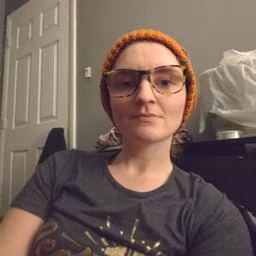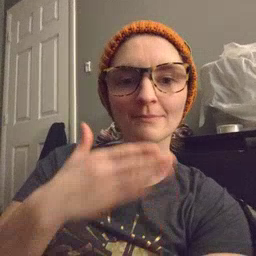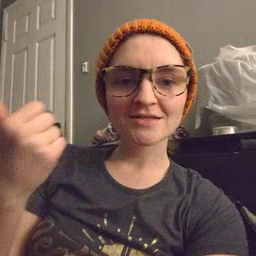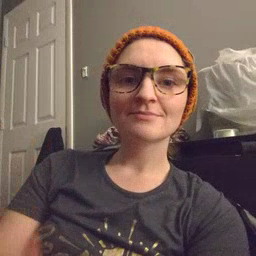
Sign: better